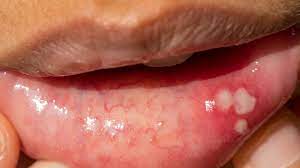
Condition: Mouth Ulcer